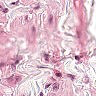
Metastatic tissue present: no